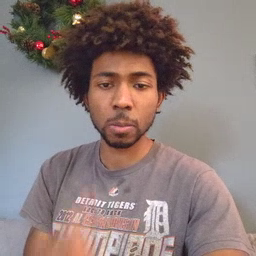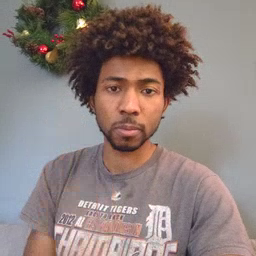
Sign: blue